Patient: sex M, age 36
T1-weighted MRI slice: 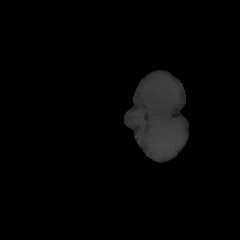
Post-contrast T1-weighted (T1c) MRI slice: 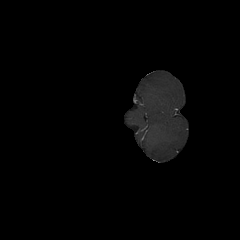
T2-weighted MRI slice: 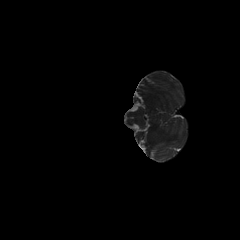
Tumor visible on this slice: no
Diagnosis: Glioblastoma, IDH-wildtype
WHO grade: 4